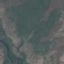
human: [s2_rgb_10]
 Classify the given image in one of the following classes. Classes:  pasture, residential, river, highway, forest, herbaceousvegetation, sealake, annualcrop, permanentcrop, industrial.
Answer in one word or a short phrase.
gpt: HerbaceousVegetation